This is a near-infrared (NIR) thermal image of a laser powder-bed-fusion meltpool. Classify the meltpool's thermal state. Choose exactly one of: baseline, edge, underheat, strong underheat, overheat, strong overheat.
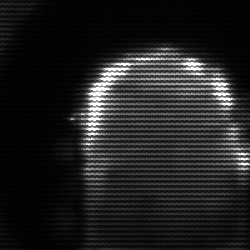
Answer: baseline